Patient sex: M
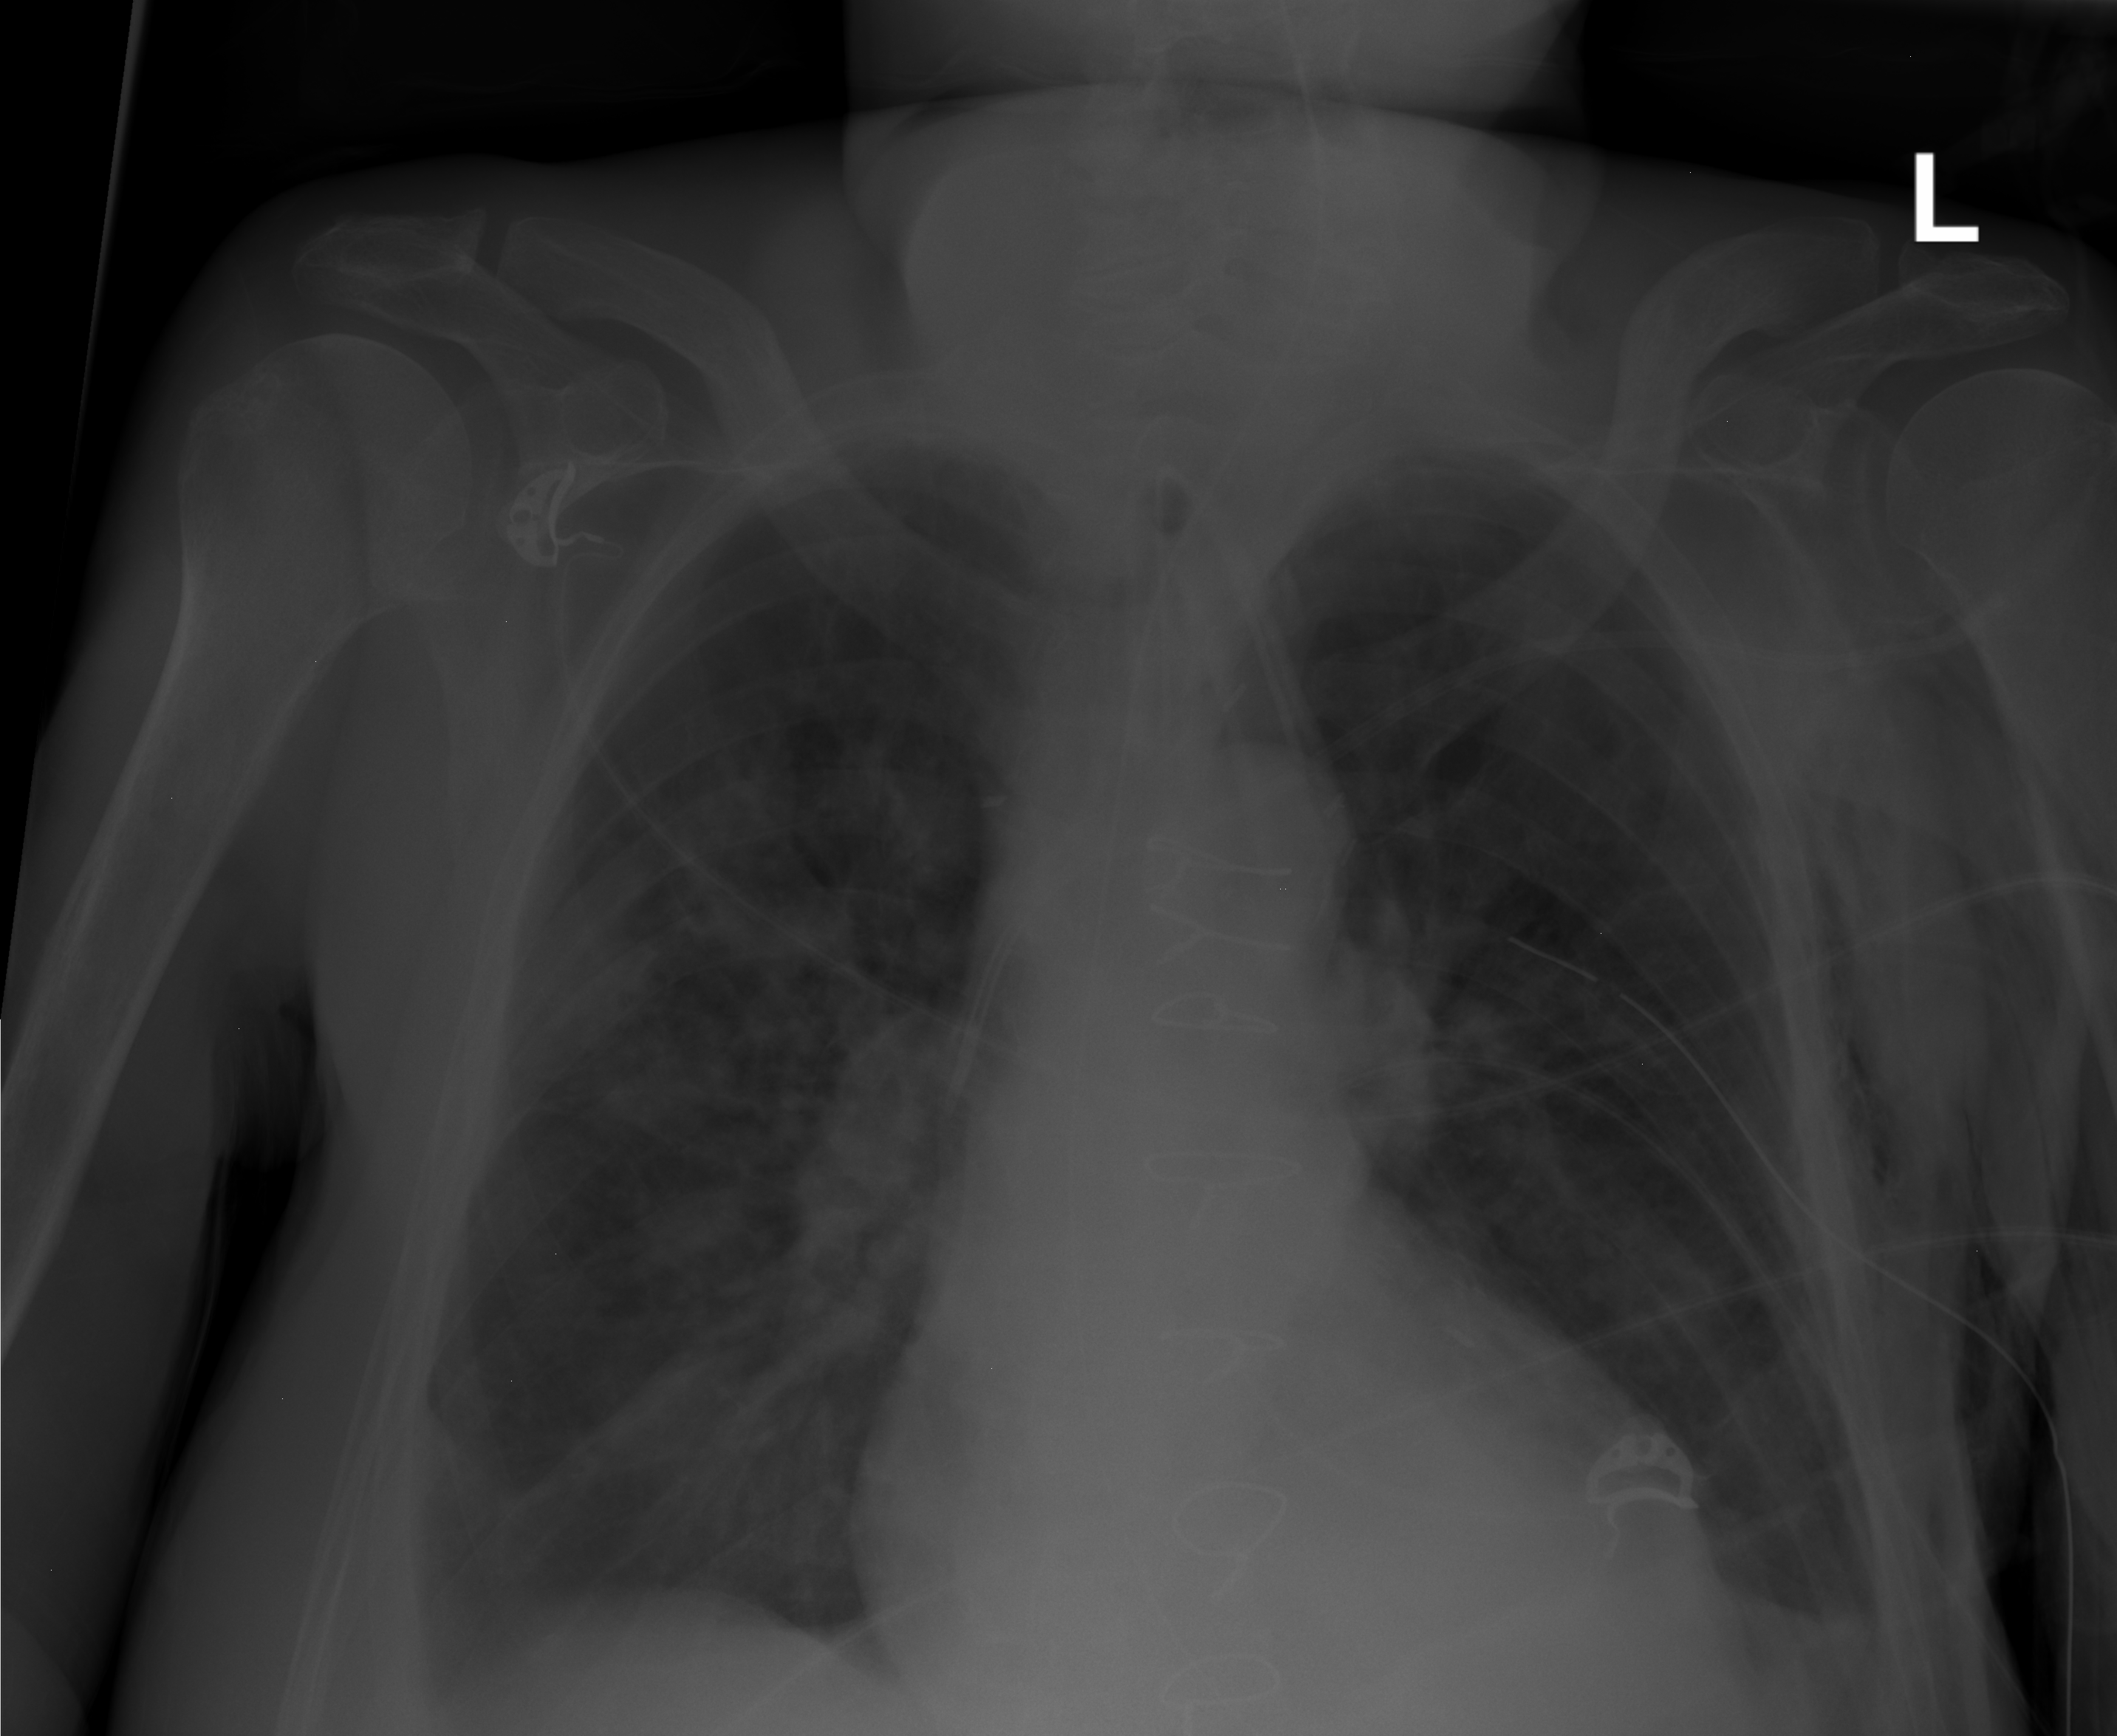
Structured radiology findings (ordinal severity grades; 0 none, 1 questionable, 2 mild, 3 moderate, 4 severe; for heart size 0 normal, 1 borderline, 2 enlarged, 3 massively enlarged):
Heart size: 0
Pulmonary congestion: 0
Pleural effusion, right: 1
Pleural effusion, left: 0
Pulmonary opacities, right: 3
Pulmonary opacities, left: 3
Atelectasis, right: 2
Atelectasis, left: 2